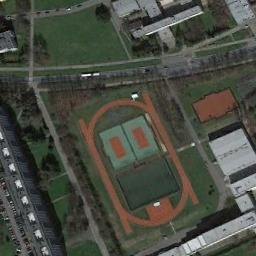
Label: ground_track_field